A bearing vibration time series has been folded into this square grayscale image, one row per segment of consecutive samples. Based on the visible evidence, which condition applies: normal, inner_race, outer_race, ball?
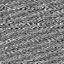
Answer: normal